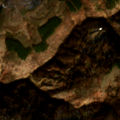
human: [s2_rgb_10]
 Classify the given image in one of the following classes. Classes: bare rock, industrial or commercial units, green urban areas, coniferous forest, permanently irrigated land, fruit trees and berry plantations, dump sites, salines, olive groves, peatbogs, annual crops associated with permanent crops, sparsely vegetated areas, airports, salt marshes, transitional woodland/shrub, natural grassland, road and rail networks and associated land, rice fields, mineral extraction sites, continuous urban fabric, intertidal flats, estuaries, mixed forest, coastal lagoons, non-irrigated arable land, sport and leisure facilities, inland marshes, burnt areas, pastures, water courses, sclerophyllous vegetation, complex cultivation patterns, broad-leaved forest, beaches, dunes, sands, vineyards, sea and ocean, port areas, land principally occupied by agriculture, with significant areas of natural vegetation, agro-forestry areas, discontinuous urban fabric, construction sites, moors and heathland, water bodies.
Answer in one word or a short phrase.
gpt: complex cultivation patterns, broad-leaved forest, mixed forest, transitional woodland/shrub